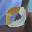
Label: 0